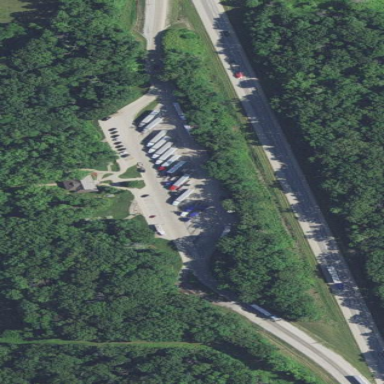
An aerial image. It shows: Rest area along the road.